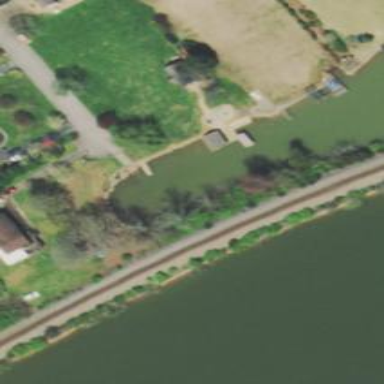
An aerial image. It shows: This slipway is service road leading to leisure land area.